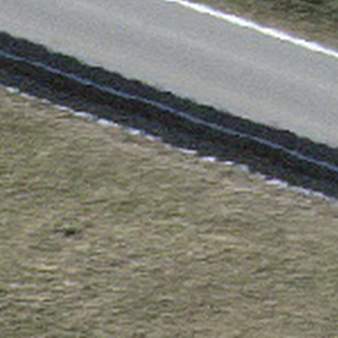
Label: other